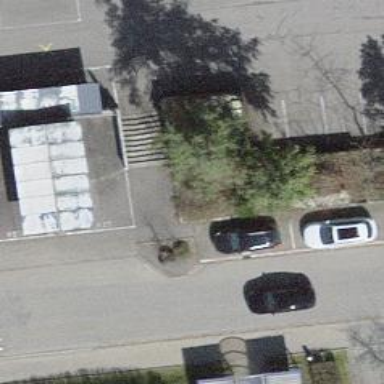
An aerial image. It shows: Road with steps.